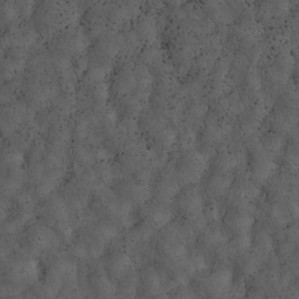
Label: non_frost